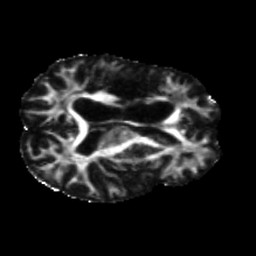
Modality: FA
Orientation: axial
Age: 58
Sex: male
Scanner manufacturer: siemens
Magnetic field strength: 3 T
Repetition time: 5.25 s
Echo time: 0.08 s